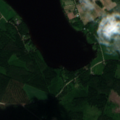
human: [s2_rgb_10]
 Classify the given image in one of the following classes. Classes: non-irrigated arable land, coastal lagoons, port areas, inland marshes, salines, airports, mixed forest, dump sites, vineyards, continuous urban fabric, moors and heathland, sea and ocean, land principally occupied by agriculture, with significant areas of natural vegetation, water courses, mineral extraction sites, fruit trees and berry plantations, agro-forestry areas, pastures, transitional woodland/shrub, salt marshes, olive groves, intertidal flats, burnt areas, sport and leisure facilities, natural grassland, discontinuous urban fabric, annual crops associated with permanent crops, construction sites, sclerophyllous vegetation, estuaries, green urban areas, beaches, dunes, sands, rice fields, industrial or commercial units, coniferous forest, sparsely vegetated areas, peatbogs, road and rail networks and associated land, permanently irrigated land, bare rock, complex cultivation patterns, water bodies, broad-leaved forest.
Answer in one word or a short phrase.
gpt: land principally occupied by agriculture, with significant areas of natural vegetation, coniferous forest, mixed forest, transitional woodland/shrub, water bodies